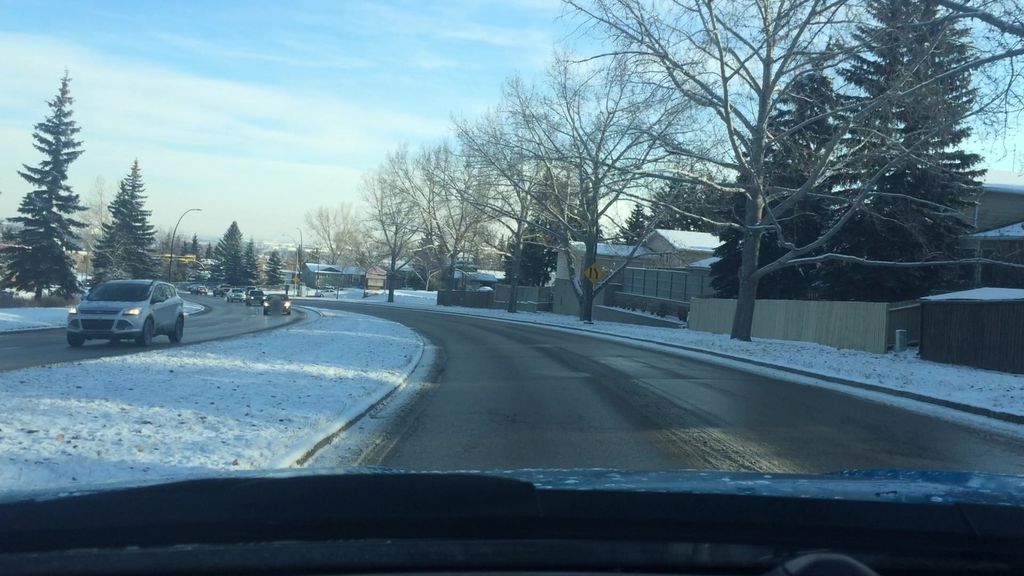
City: calgary